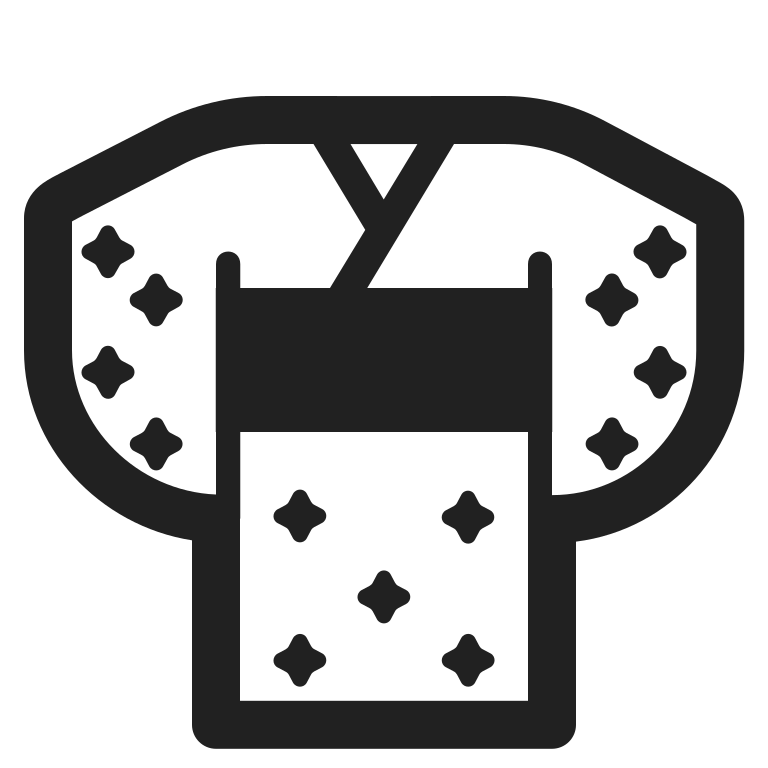
kimono high contrast